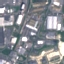
Land use / land cover: Industrial